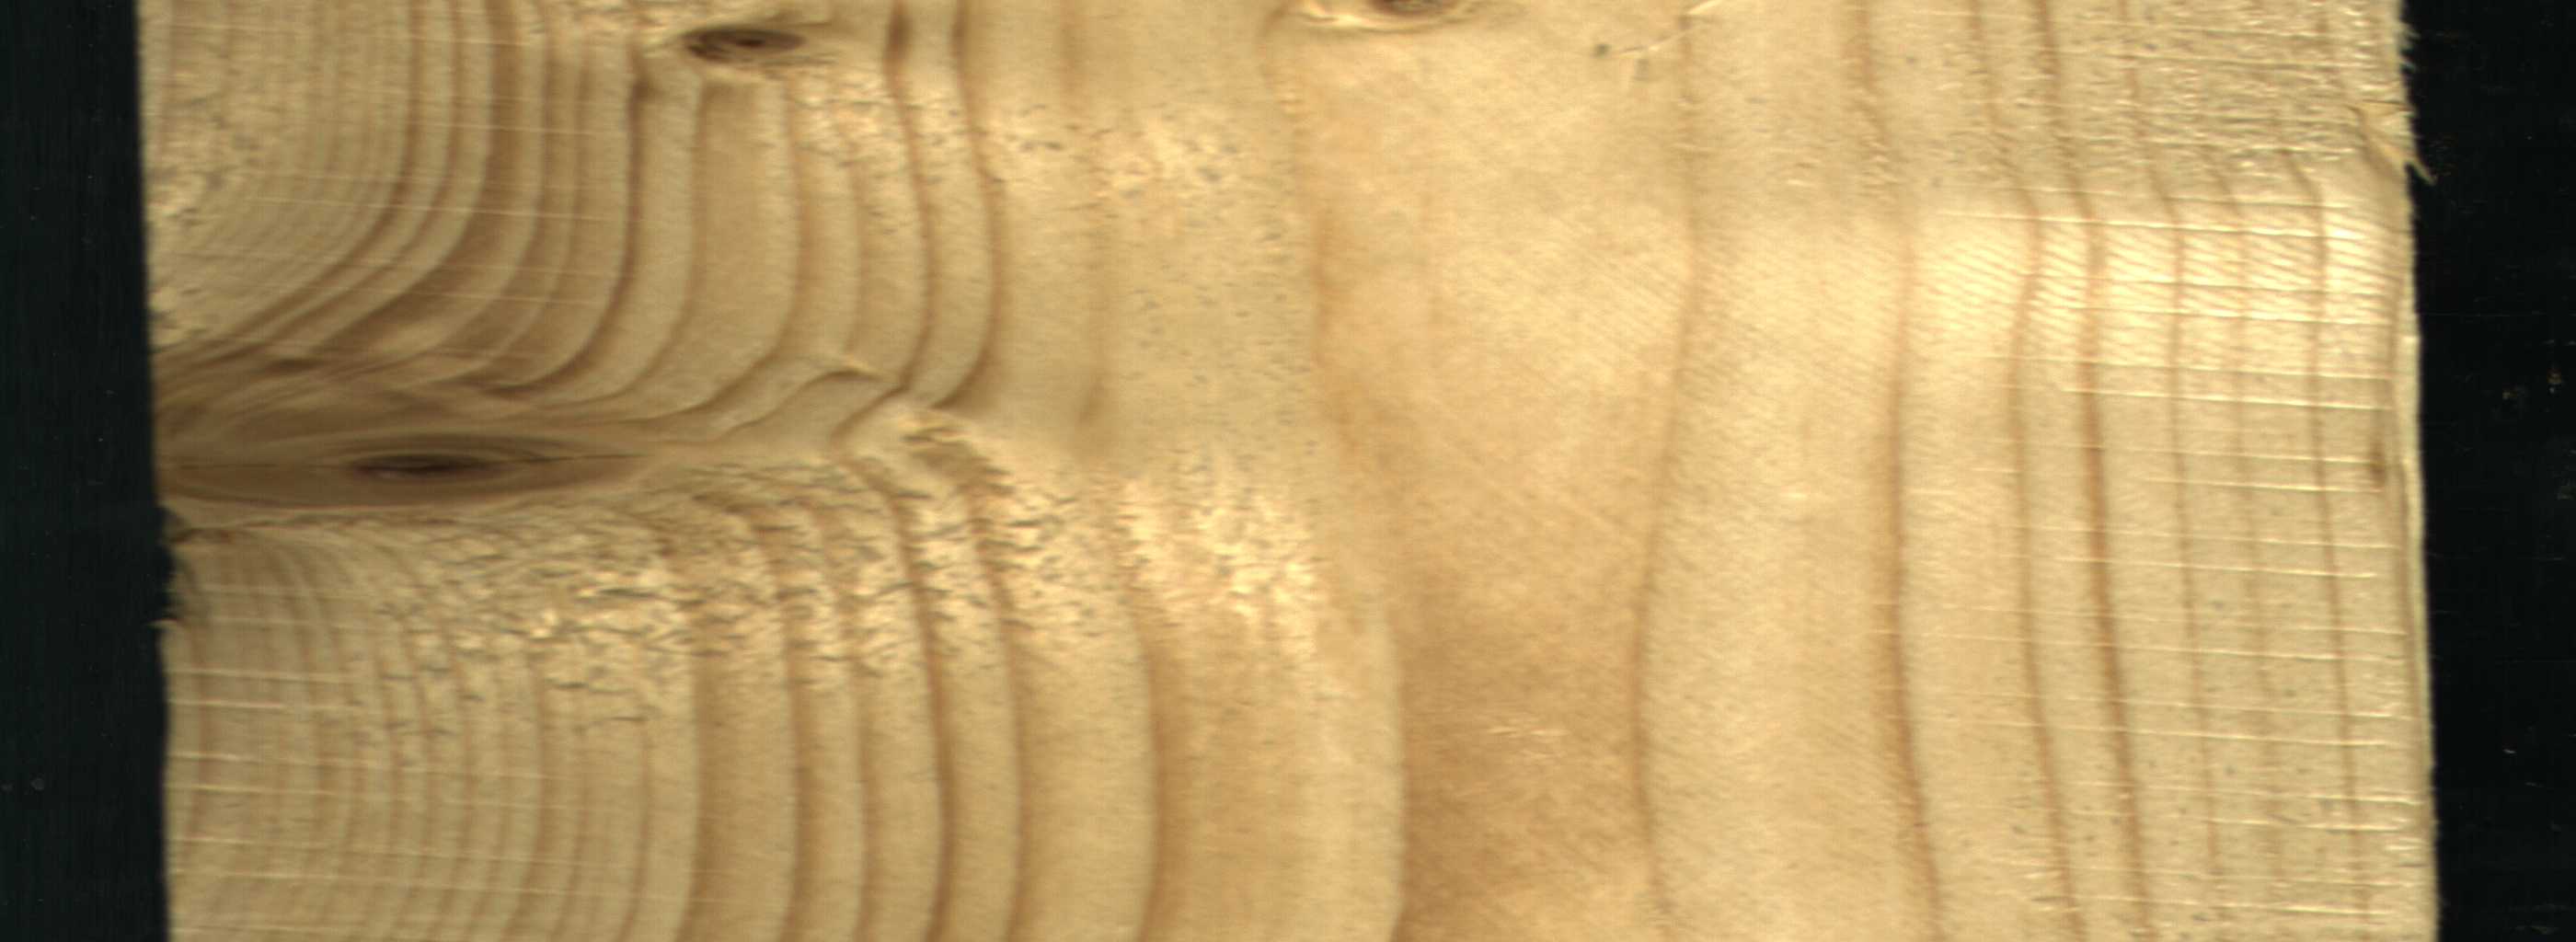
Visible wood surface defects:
knot_with_crack
Live_Knot
Live_Knot